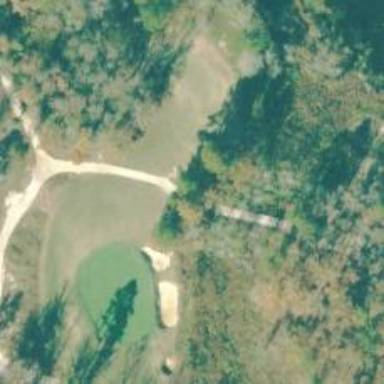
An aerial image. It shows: Service road used as golf cart path.